Question: I have an issue using getting lat and long from a CLLocation object.
The weird thing is, up until yesterday I was able to retrieve the lat and long by doing:
'''
func locationManager(manager: CLLocationManager!, didUpdateLocations locations: [AnyObject]!) {
var location: AnyObject? = locations.last
if let location: AnyObject = location {
//The println illustrates how I would retrieve the lat and long, i.e. by calling
//location.coordinate.latitude.
println(location.coordinate.latitude)
locationDelegate?.updateLabels(location)
self.locationsArray.append(location)
}
}
'''
This has now stopped working and it throws me the following compiler error:

If i remove the '.coordinate' call and call '.latitude' directly on the 'location' object, it just returns 'nil'. I'm a bit lost as to whats going on here...
if I 'println(location)' i get the following output:
'''
<+56.92239472,+1.47020887> +/- 5.00m (speed -1.00 mps / course -1.00) @ 10/11/14, 2:37:59 PM British Summer Time
'''
Can anybody help me understand whats going on and how to retrieve the lat and long again?
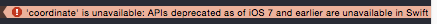
Answer: Using the 'func locationManager(manager: CLLocationManager!, didUpdateToLocation newLocation: CLLocation!, fromLocation oldLocation: CLLocation!)'instead of the above delegate method and then calling 'newLocation.coordinate.latitude' seems to work.